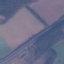
Land use / land cover: Highway